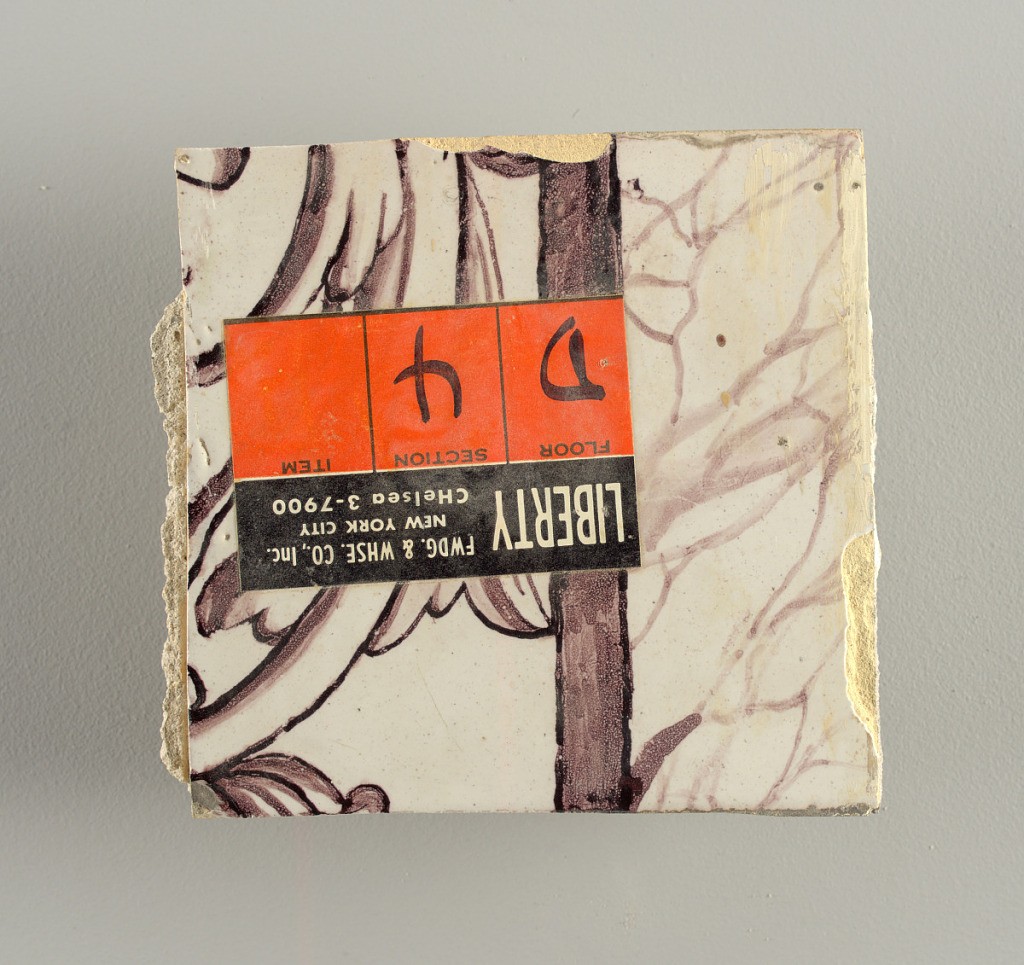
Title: Wall facing
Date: ca. 1725
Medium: tin-glazed earthenware, underglaze
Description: Running design for a frieze or a dado, composed of scrolls of foliage and strapwork, and four repeating motifs--a seated woman in a small upright oval medallion, a putto seated on a rocailled base, and strapwork in axial pattern.  The various panels, A to F, show various repeats of the same design, all being five tiles high and a varying number of tiles wide.